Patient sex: M
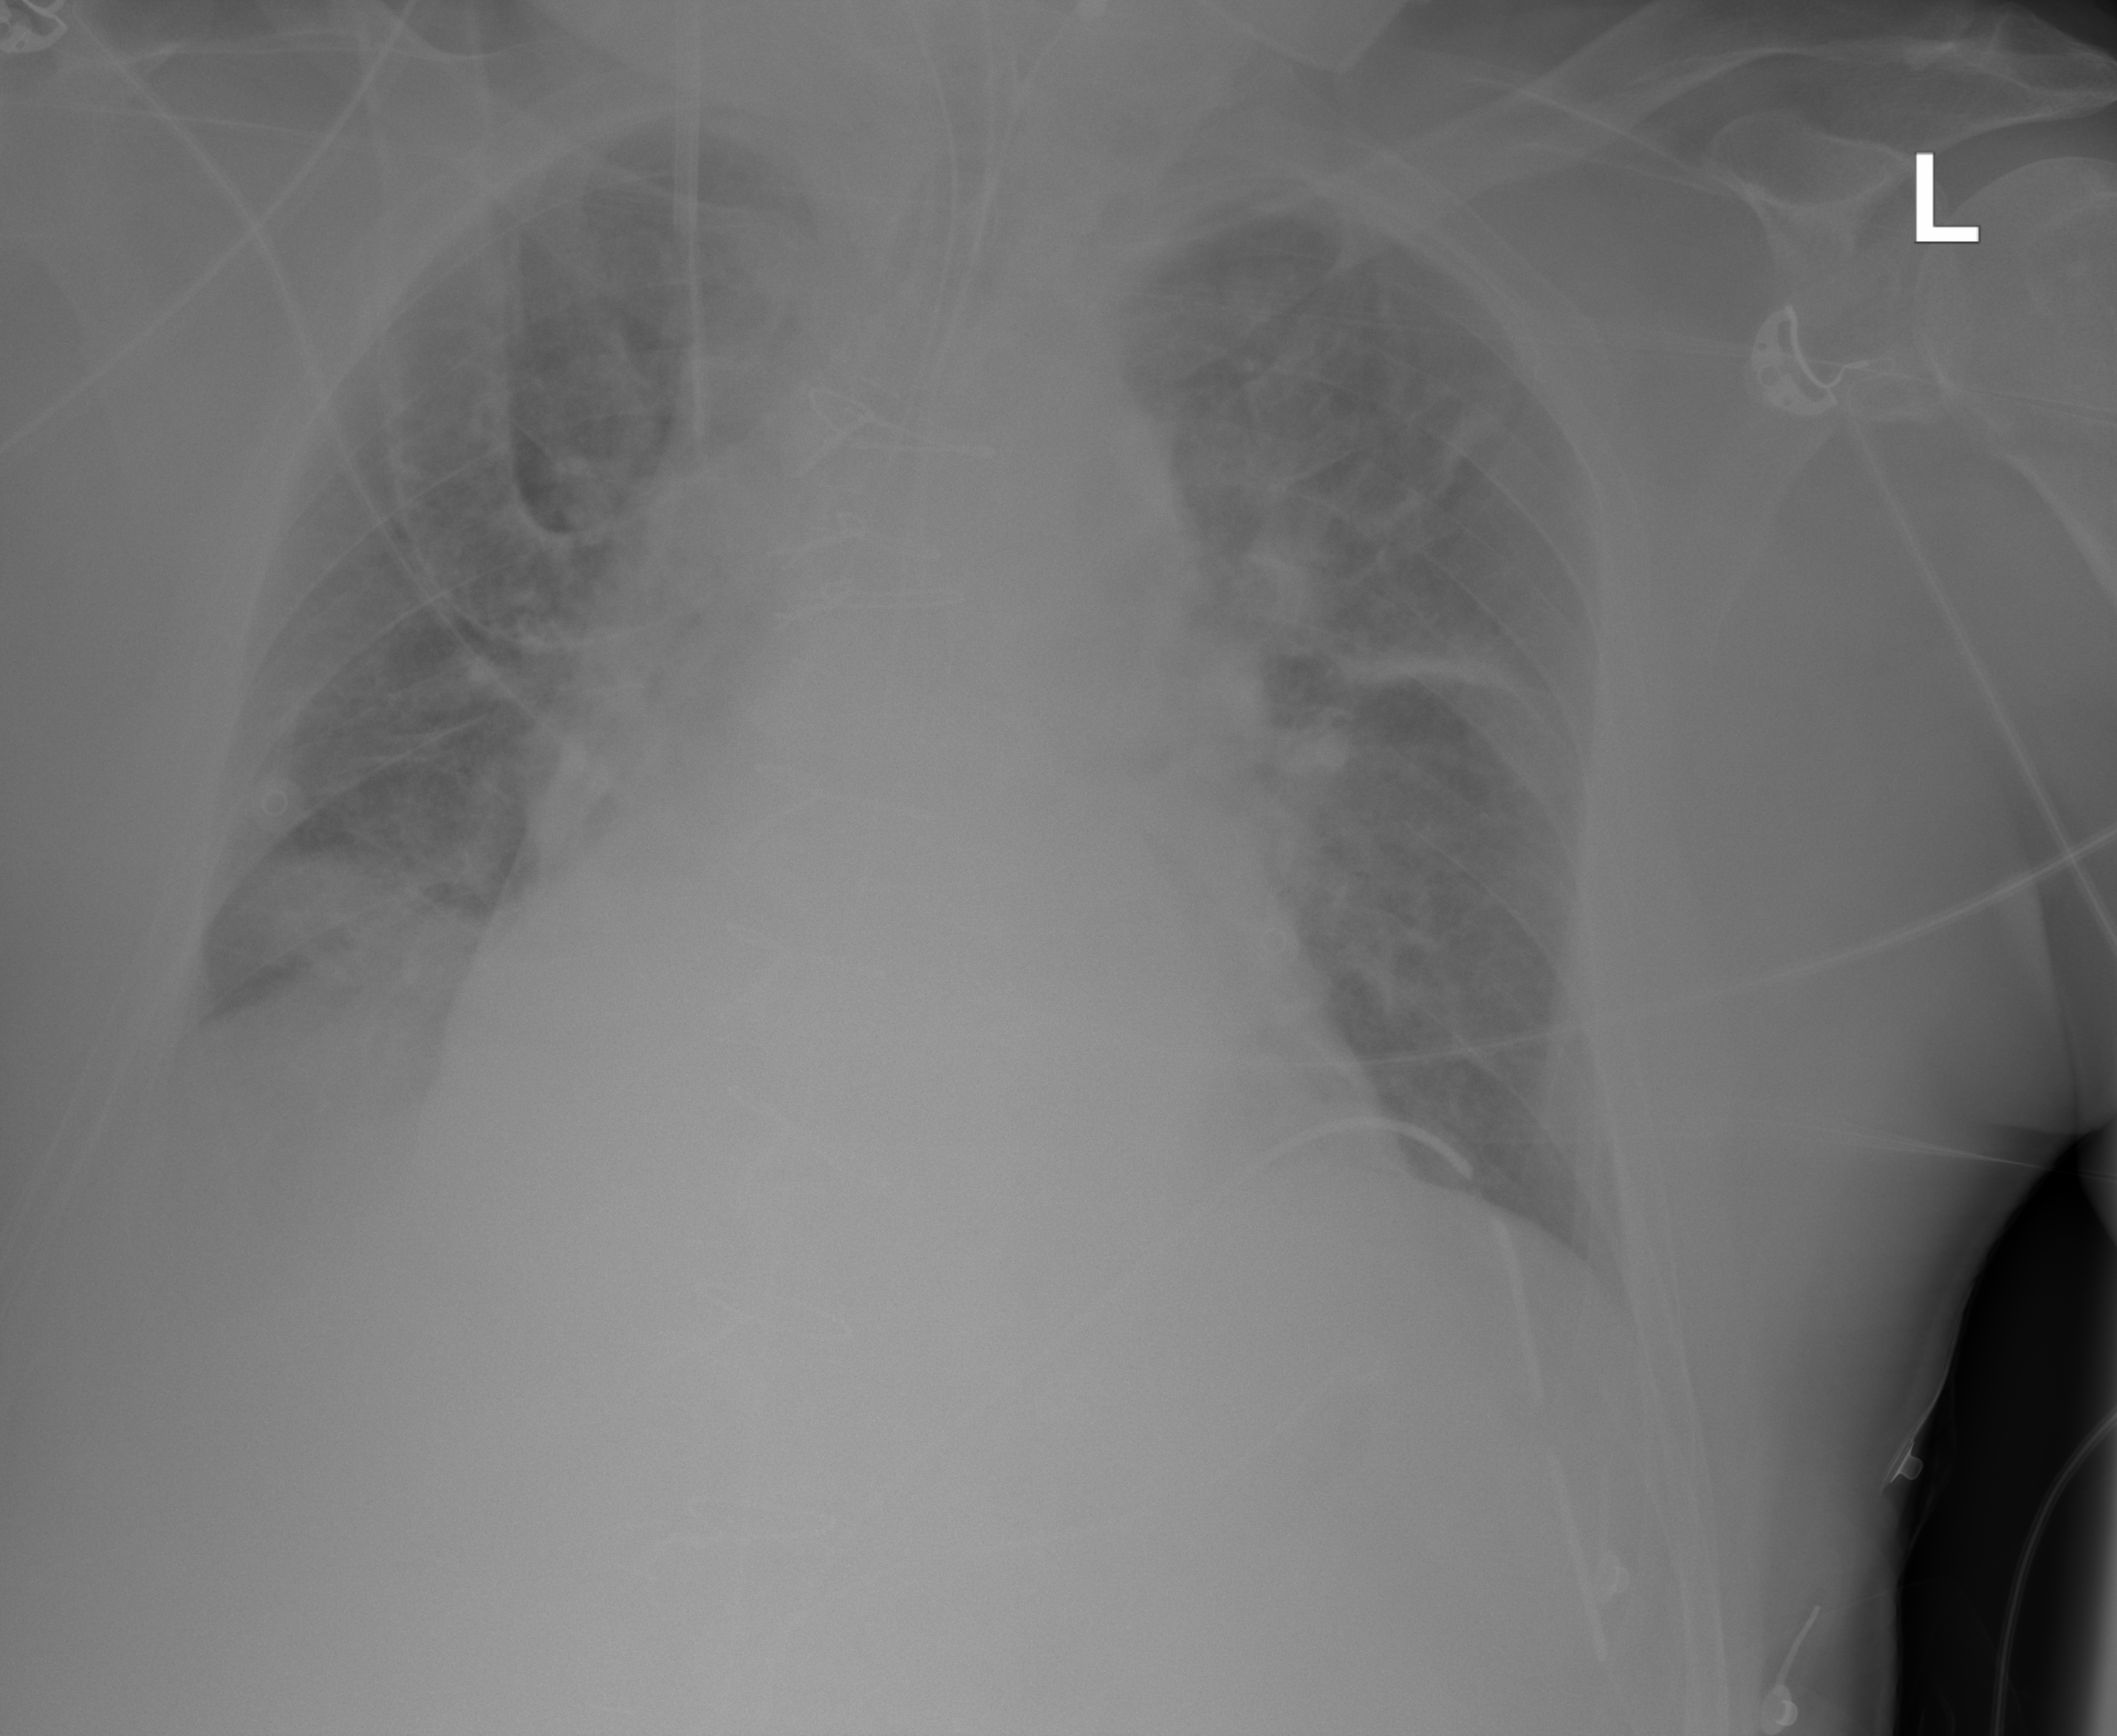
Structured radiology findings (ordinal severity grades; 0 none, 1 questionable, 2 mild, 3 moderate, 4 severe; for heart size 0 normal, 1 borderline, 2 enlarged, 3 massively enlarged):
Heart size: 2
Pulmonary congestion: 0
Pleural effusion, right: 1
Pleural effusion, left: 0
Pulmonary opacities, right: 0
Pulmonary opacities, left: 0
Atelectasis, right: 2
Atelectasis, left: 2